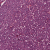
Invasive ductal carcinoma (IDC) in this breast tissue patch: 1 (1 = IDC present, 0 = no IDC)